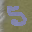
Label: 5